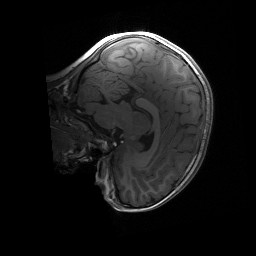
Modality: T1w
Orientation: sagittal
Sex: female
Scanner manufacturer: siemens
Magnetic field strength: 3 T
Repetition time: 1.9 s
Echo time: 0.00243 s